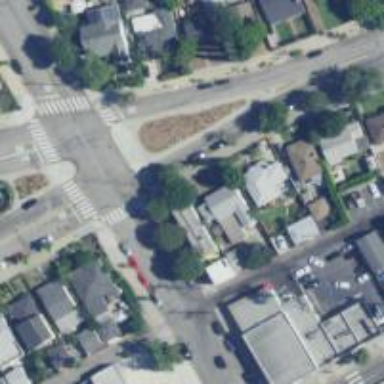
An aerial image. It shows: Marked crossing with zebra markings.